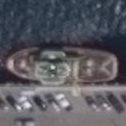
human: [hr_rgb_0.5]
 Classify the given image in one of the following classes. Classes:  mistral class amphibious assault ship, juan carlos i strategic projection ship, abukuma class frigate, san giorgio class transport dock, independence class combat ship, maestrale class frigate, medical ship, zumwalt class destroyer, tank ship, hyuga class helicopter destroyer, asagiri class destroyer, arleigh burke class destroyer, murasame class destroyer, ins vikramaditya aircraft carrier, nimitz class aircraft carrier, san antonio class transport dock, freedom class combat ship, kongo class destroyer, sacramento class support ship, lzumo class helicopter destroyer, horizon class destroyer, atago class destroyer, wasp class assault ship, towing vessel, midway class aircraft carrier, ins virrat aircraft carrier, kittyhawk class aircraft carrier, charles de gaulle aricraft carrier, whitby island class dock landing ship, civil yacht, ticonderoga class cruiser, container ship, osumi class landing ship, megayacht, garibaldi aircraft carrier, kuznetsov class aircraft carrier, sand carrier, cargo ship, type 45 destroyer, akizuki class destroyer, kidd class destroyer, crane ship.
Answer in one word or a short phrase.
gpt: Towing vessel